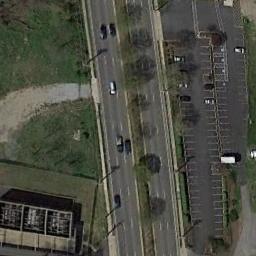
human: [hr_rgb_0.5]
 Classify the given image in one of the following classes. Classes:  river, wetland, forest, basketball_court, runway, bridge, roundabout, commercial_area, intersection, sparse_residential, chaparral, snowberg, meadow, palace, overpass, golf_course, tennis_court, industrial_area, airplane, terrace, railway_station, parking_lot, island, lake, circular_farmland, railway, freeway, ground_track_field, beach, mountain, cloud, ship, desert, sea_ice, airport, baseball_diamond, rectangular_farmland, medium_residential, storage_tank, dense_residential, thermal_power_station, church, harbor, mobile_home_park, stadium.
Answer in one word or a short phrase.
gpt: freeway